Question: I have a handler in which I would like to get the text from the active editor in my workbench. From the screenshot below, I would like to get everything inside of Test.java ("public class Test...").

I've added a new command under the "Source" menu successfully. Just not sure where to get the text from the active editor now. Here's what I have so far in my attempt to get the text (it's just displaying the file name in a popup):
'''
package generatebuilderproject.handlers;
import org.eclipse.core.commands.AbstractHandler;
import org.eclipse.core.commands.ExecutionEvent;
import org.eclipse.core.commands.ExecutionException;
import org.eclipse.ui.IEditorPart;
import org.eclipse.ui.IWorkbenchWindow;
import org.eclipse.ui.handlers.HandlerUtil;
import org.eclipse.jface.dialogs.MessageDialog;
public class GenerateBuilderHandler extends AbstractHandler {
public GenerateBuilderHandler() {
}
public Object execute(ExecutionEvent event) throws ExecutionException {
IWorkbenchWindow window = HandlerUtil.getActiveWorkbenchWindowChecked(event);
IEditorPart editorPart = HandlerUtil.getActiveEditor(event);
MessageDialog.openInformation(
window.getShell(),
"GenerateBuilderProject",
editorPart.getEditorInput().getName());
return null;
}
}
'''
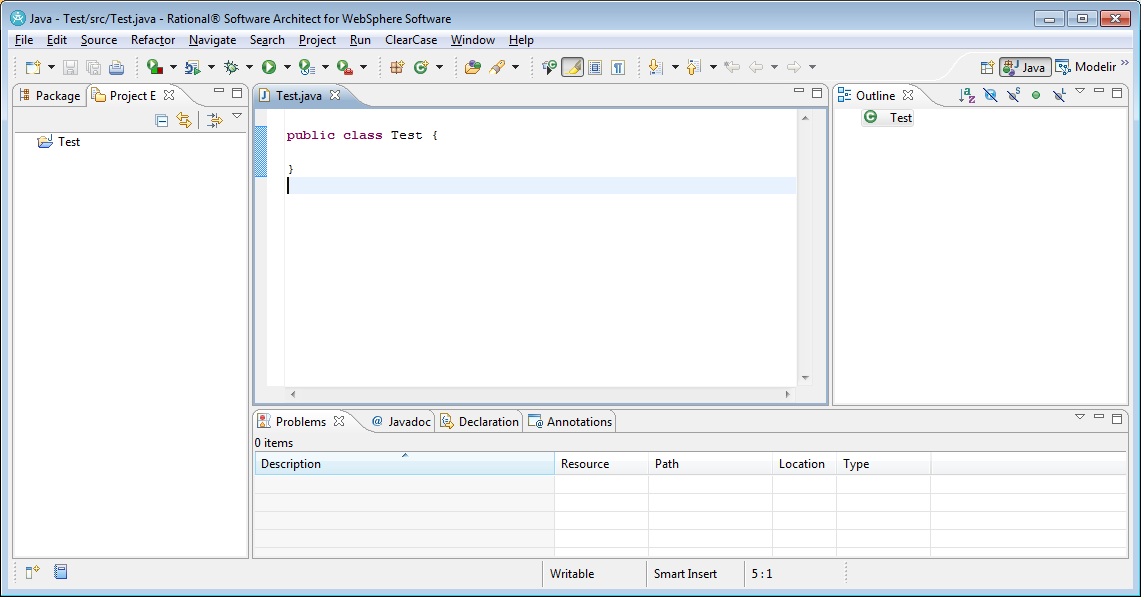
Answer: Once you have the 'IEditorPart', you can try the following:
'''
IEditorInput input = editorPart.getEditorInput();
if (input instanceof FileEditorInput) {
IFile file = ((FileEditorInput) input).getFile();
InputStream is = file.getContents();
// TODO get contents from InputStream
}
'''